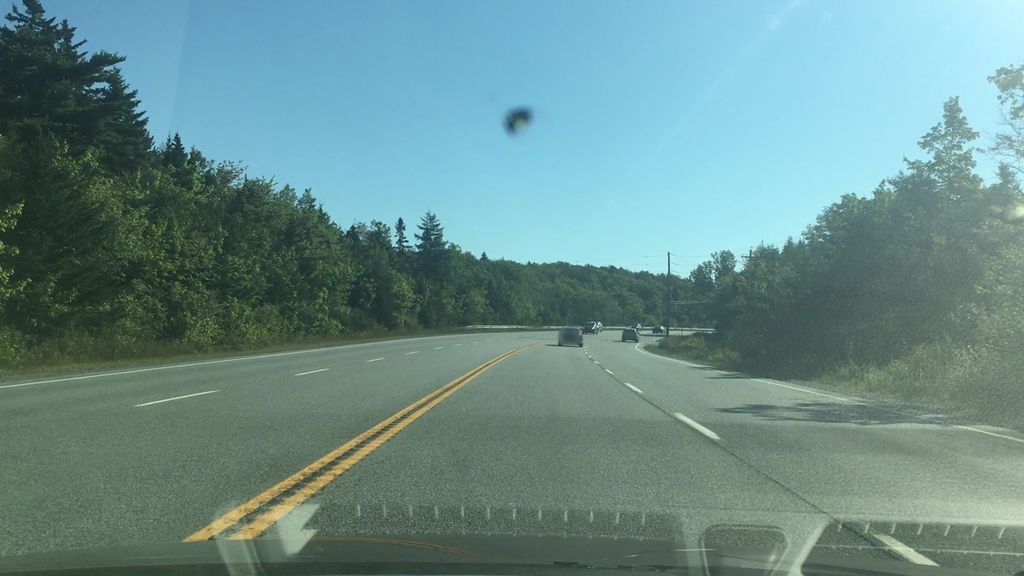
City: halifax